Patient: sex F, age 57
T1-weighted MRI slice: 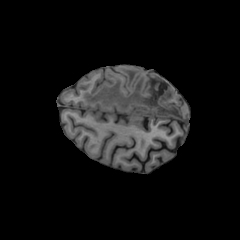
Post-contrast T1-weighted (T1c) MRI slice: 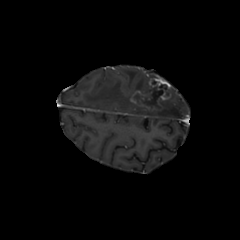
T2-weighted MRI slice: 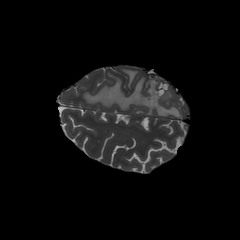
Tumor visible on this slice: yes
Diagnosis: Glioblastoma, IDH-wildtype
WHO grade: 4